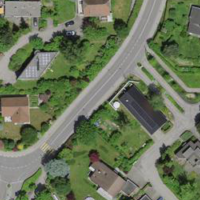
EUNIS habitat code: 54
Species observed at this site:
Lapsana communis